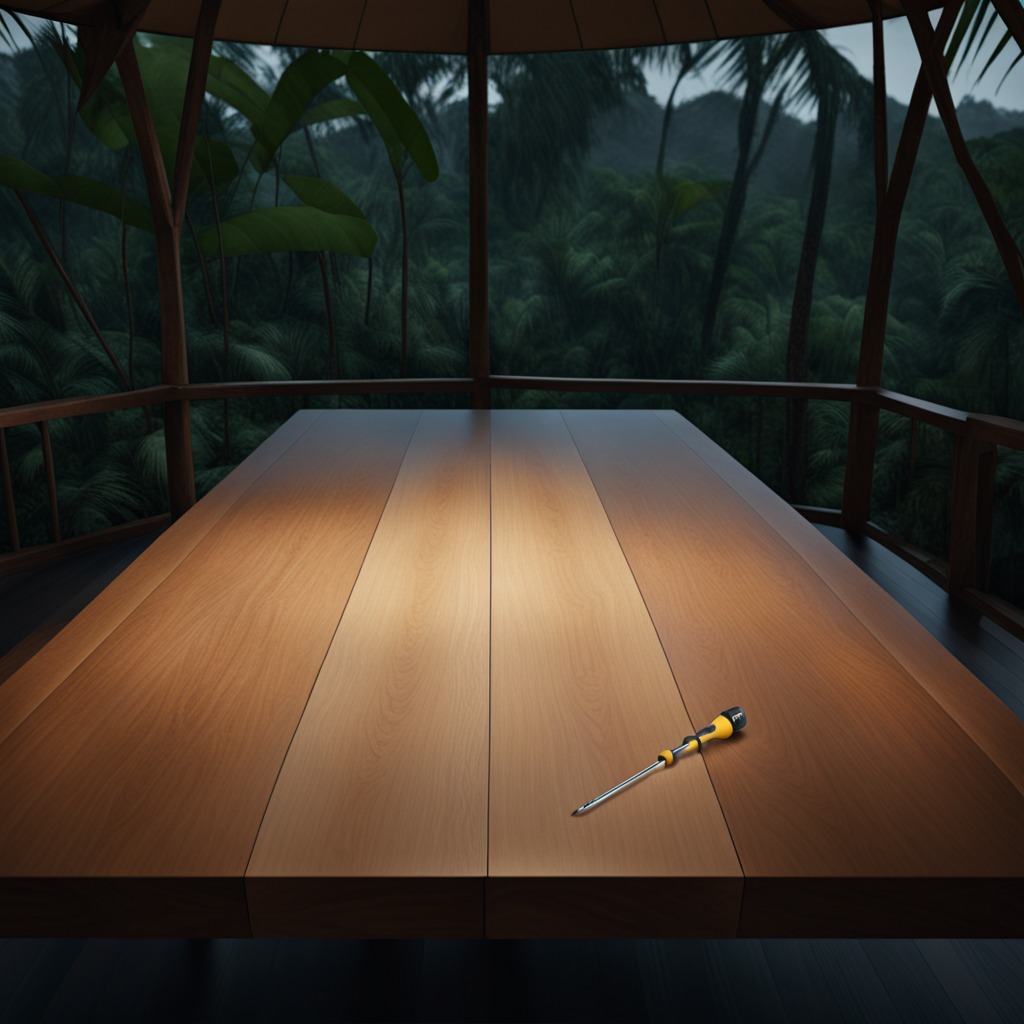
A screwdriver lies on a wooden table inside a jungle field workshop tent at night.